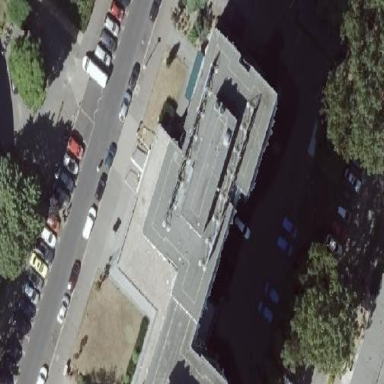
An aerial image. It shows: Building part with flat roof.